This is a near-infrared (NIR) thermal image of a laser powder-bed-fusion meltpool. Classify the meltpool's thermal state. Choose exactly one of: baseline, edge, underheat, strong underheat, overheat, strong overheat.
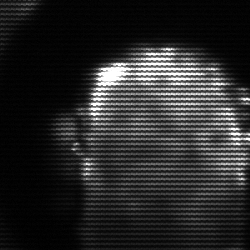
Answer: baseline